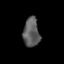
Tissue: lung
Cell type: Others
Senescence score: 0.1514
Nuclear area (px): 466
Mean DAPI intensity: 92.401